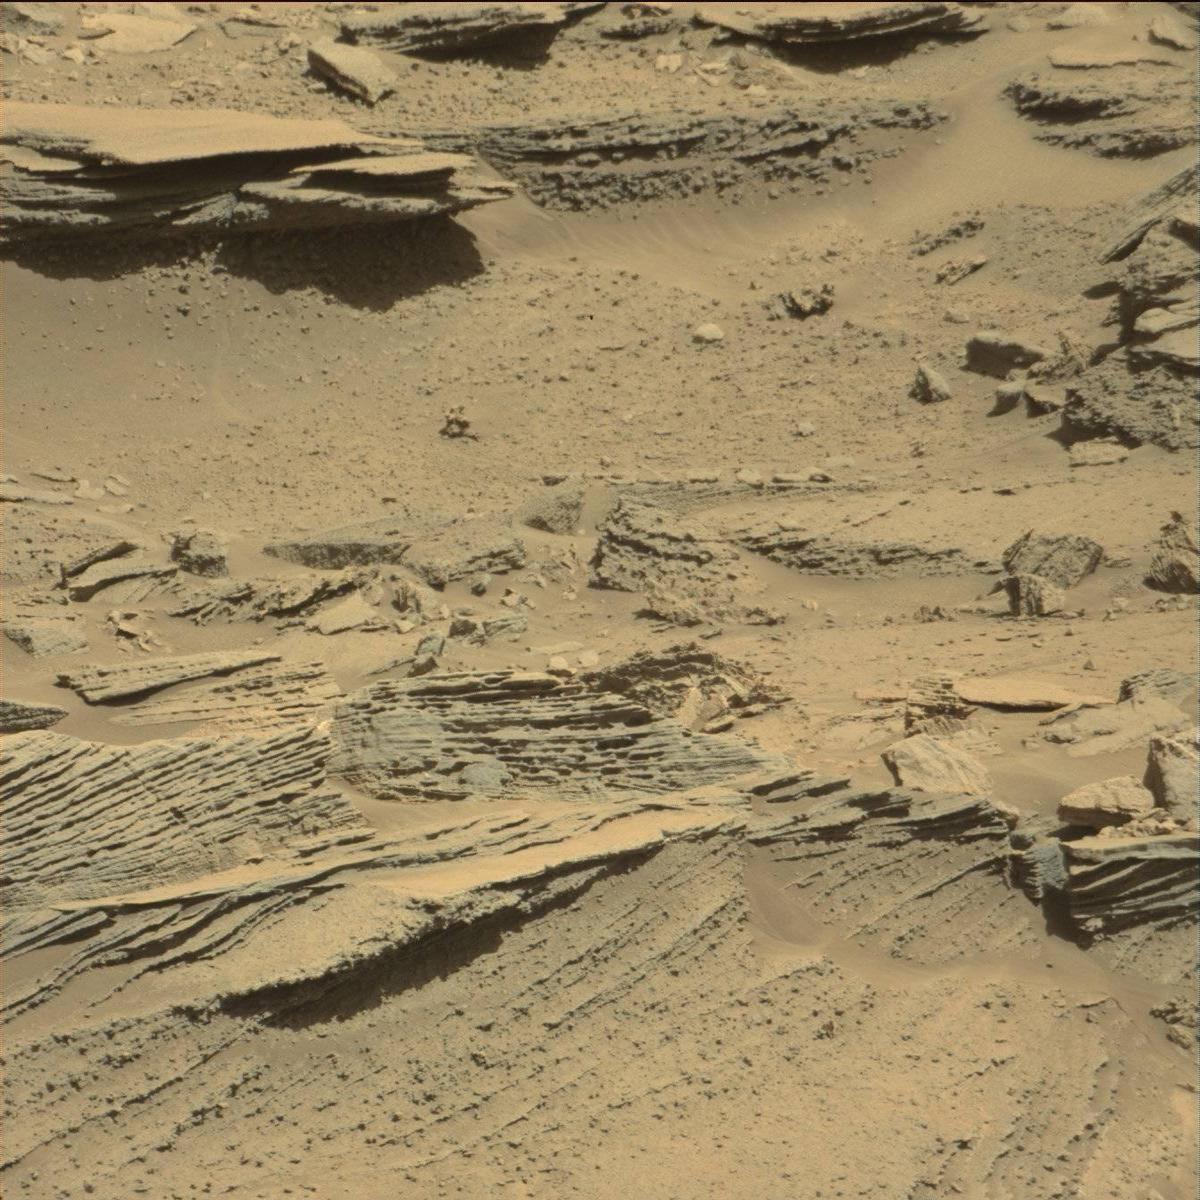
Terrain classes present: Bedrock, Rock, Sand / Soil